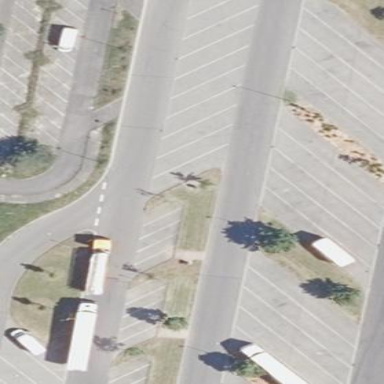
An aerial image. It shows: Parking area with surface suitable for motorhomes and caravans.